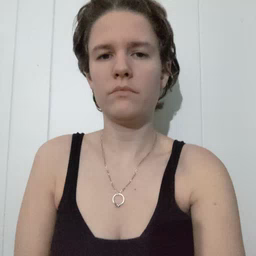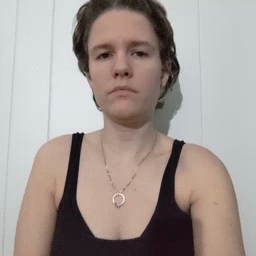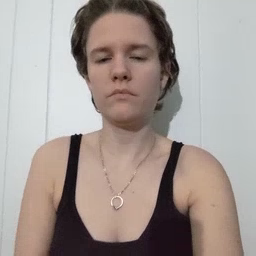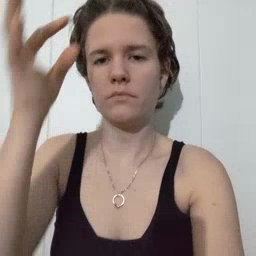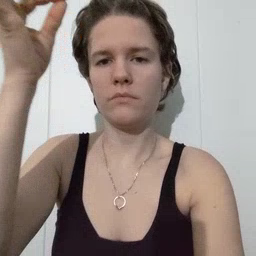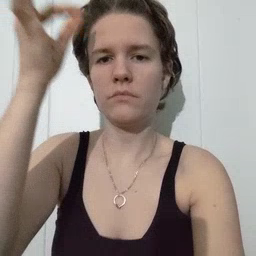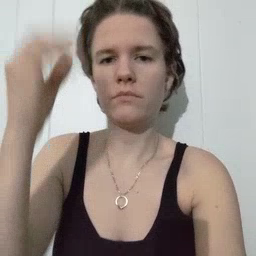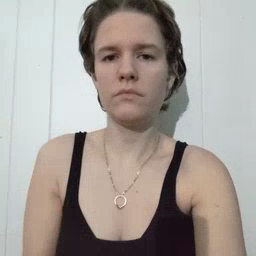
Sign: hair